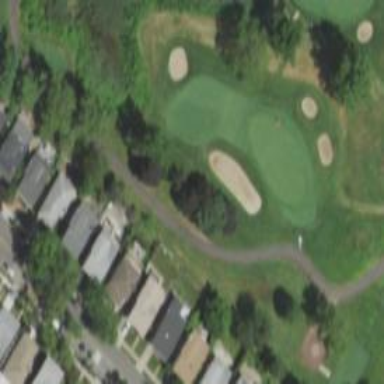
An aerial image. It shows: Path used for both walking and golf.